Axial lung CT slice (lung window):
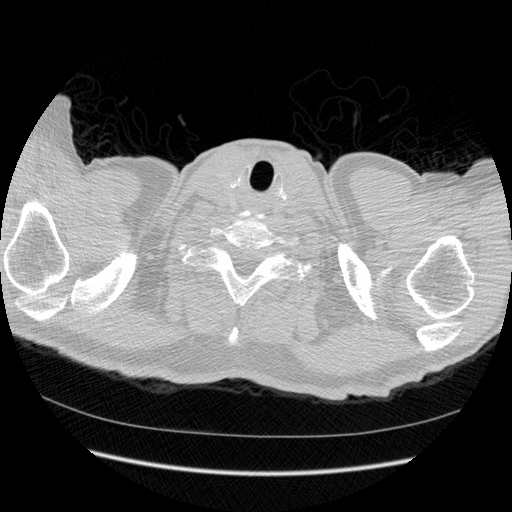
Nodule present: no